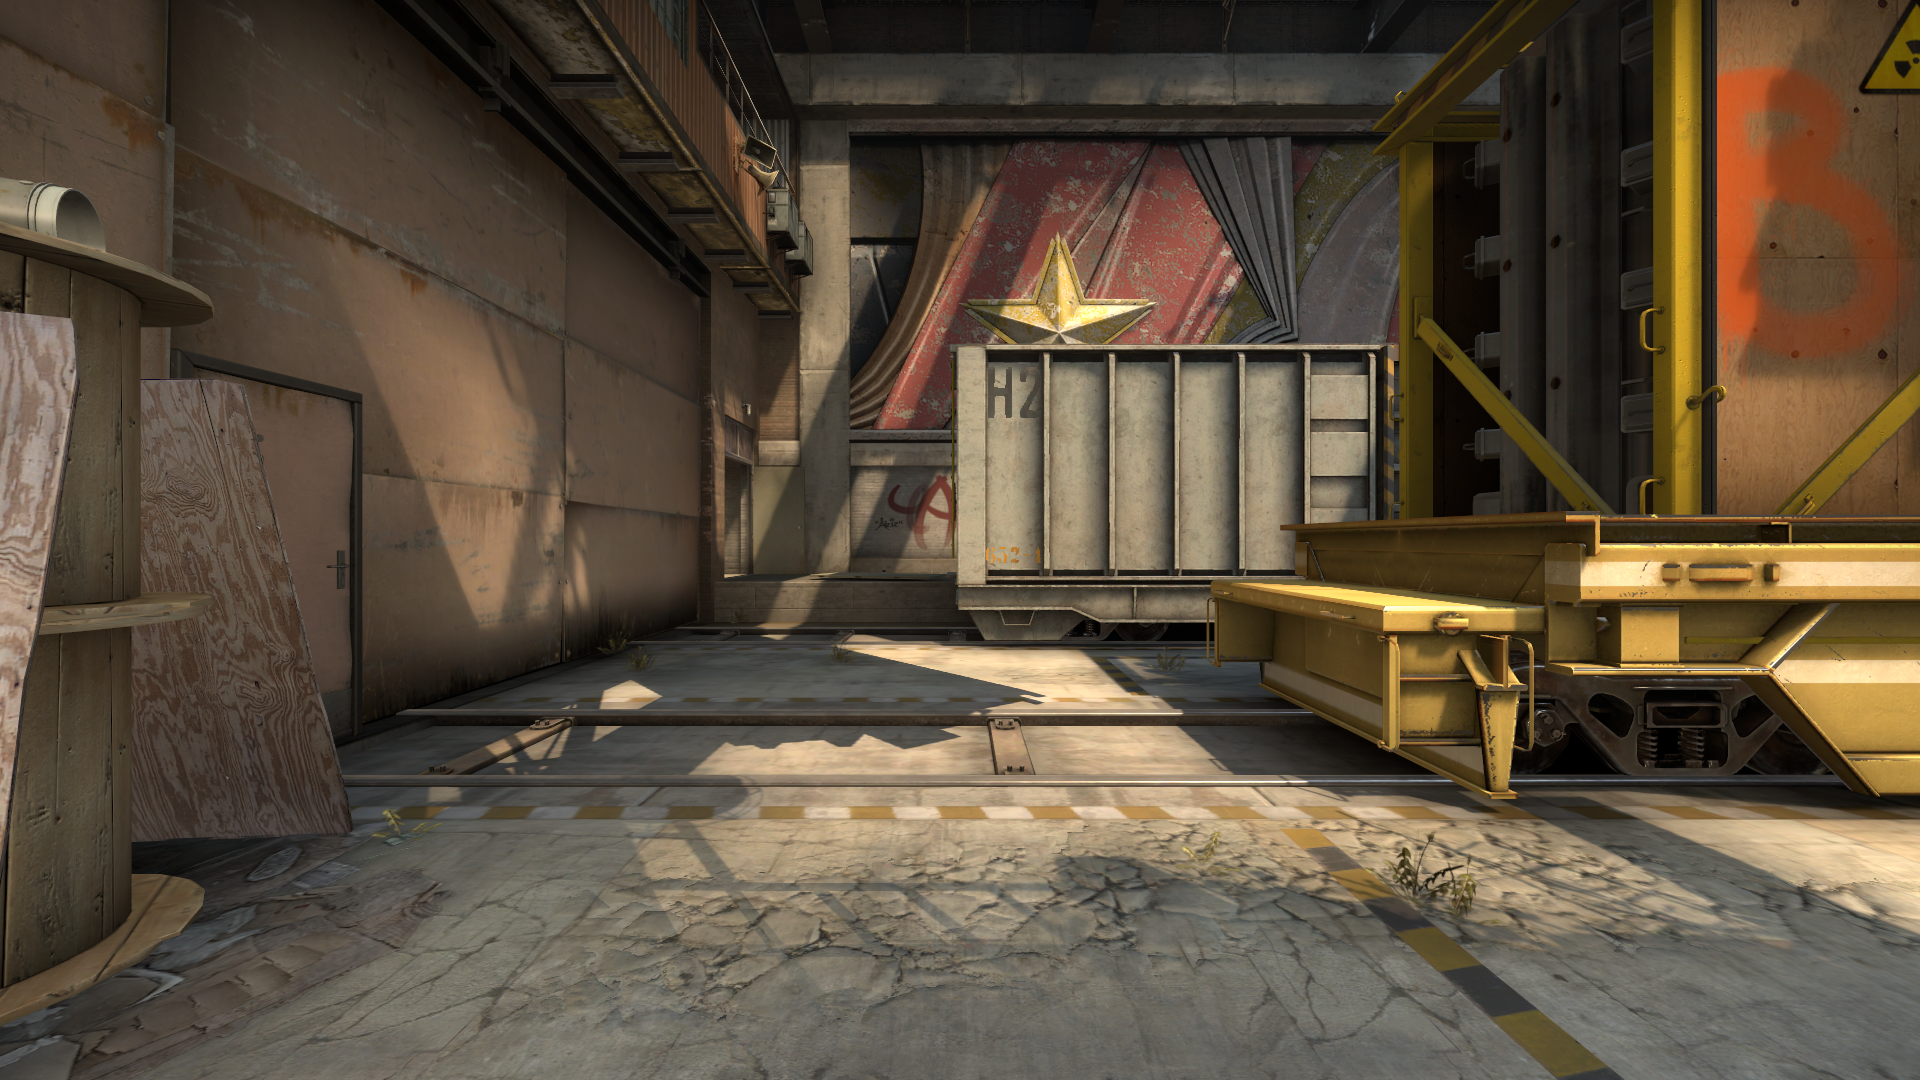
Map: de_train